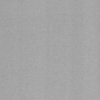
Label: dusty